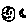
Label: moon